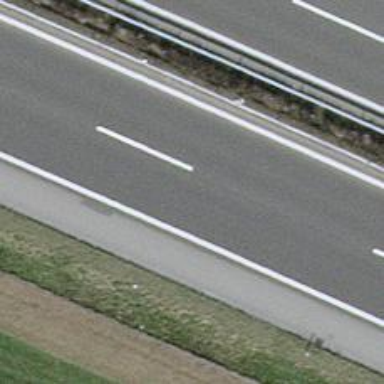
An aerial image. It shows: View of motorway.